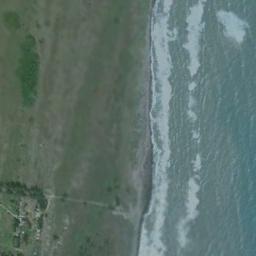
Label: beach